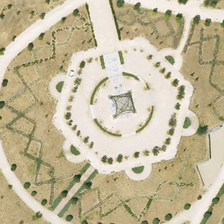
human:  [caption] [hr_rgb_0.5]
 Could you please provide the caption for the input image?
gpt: the hexagon square wiht half round parterre on the five side is surrounded by some bare land .

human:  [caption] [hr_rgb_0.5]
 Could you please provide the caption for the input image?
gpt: the hexagon square  located on a bareland  has semi circle gardens on the five of its sides .

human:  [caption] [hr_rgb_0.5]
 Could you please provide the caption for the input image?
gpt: this is a hexagonal square surrounded by bald meadows and round paths .

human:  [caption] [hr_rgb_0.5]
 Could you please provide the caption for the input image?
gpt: the hexagon square wiht half round parterre on the five side is surrounded by some bare land .

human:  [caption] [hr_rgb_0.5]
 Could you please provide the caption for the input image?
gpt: a square with a hexagonal shape in center of it is surrounded by wild road with sparsely distributed green trees .